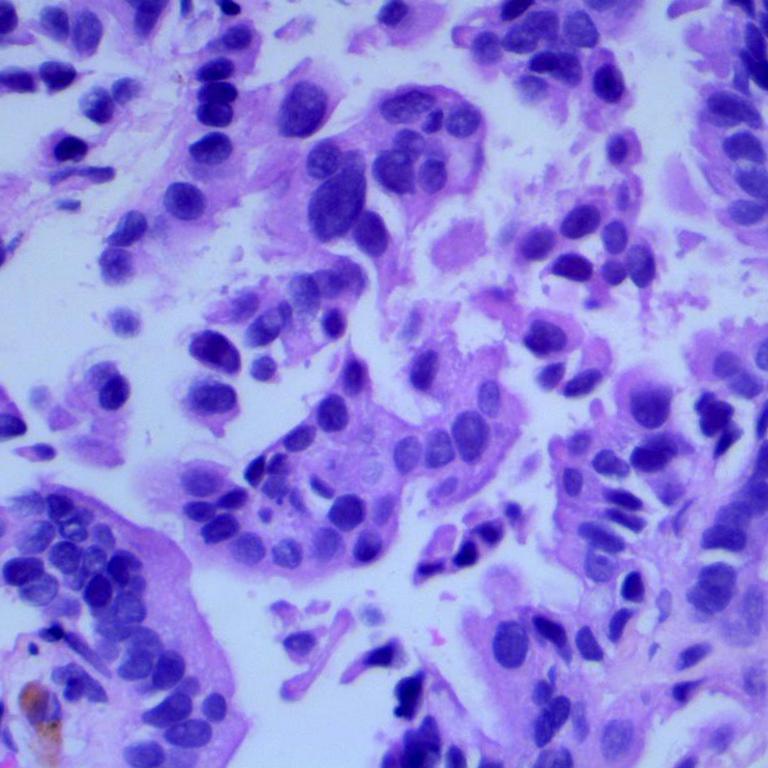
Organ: lung
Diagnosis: adenocarcinomas